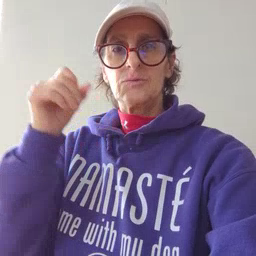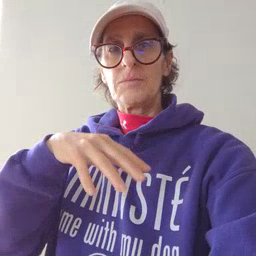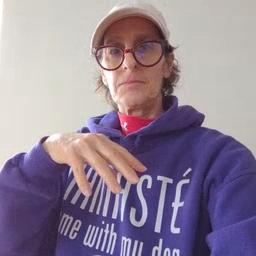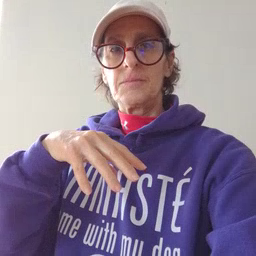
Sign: drop